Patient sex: F
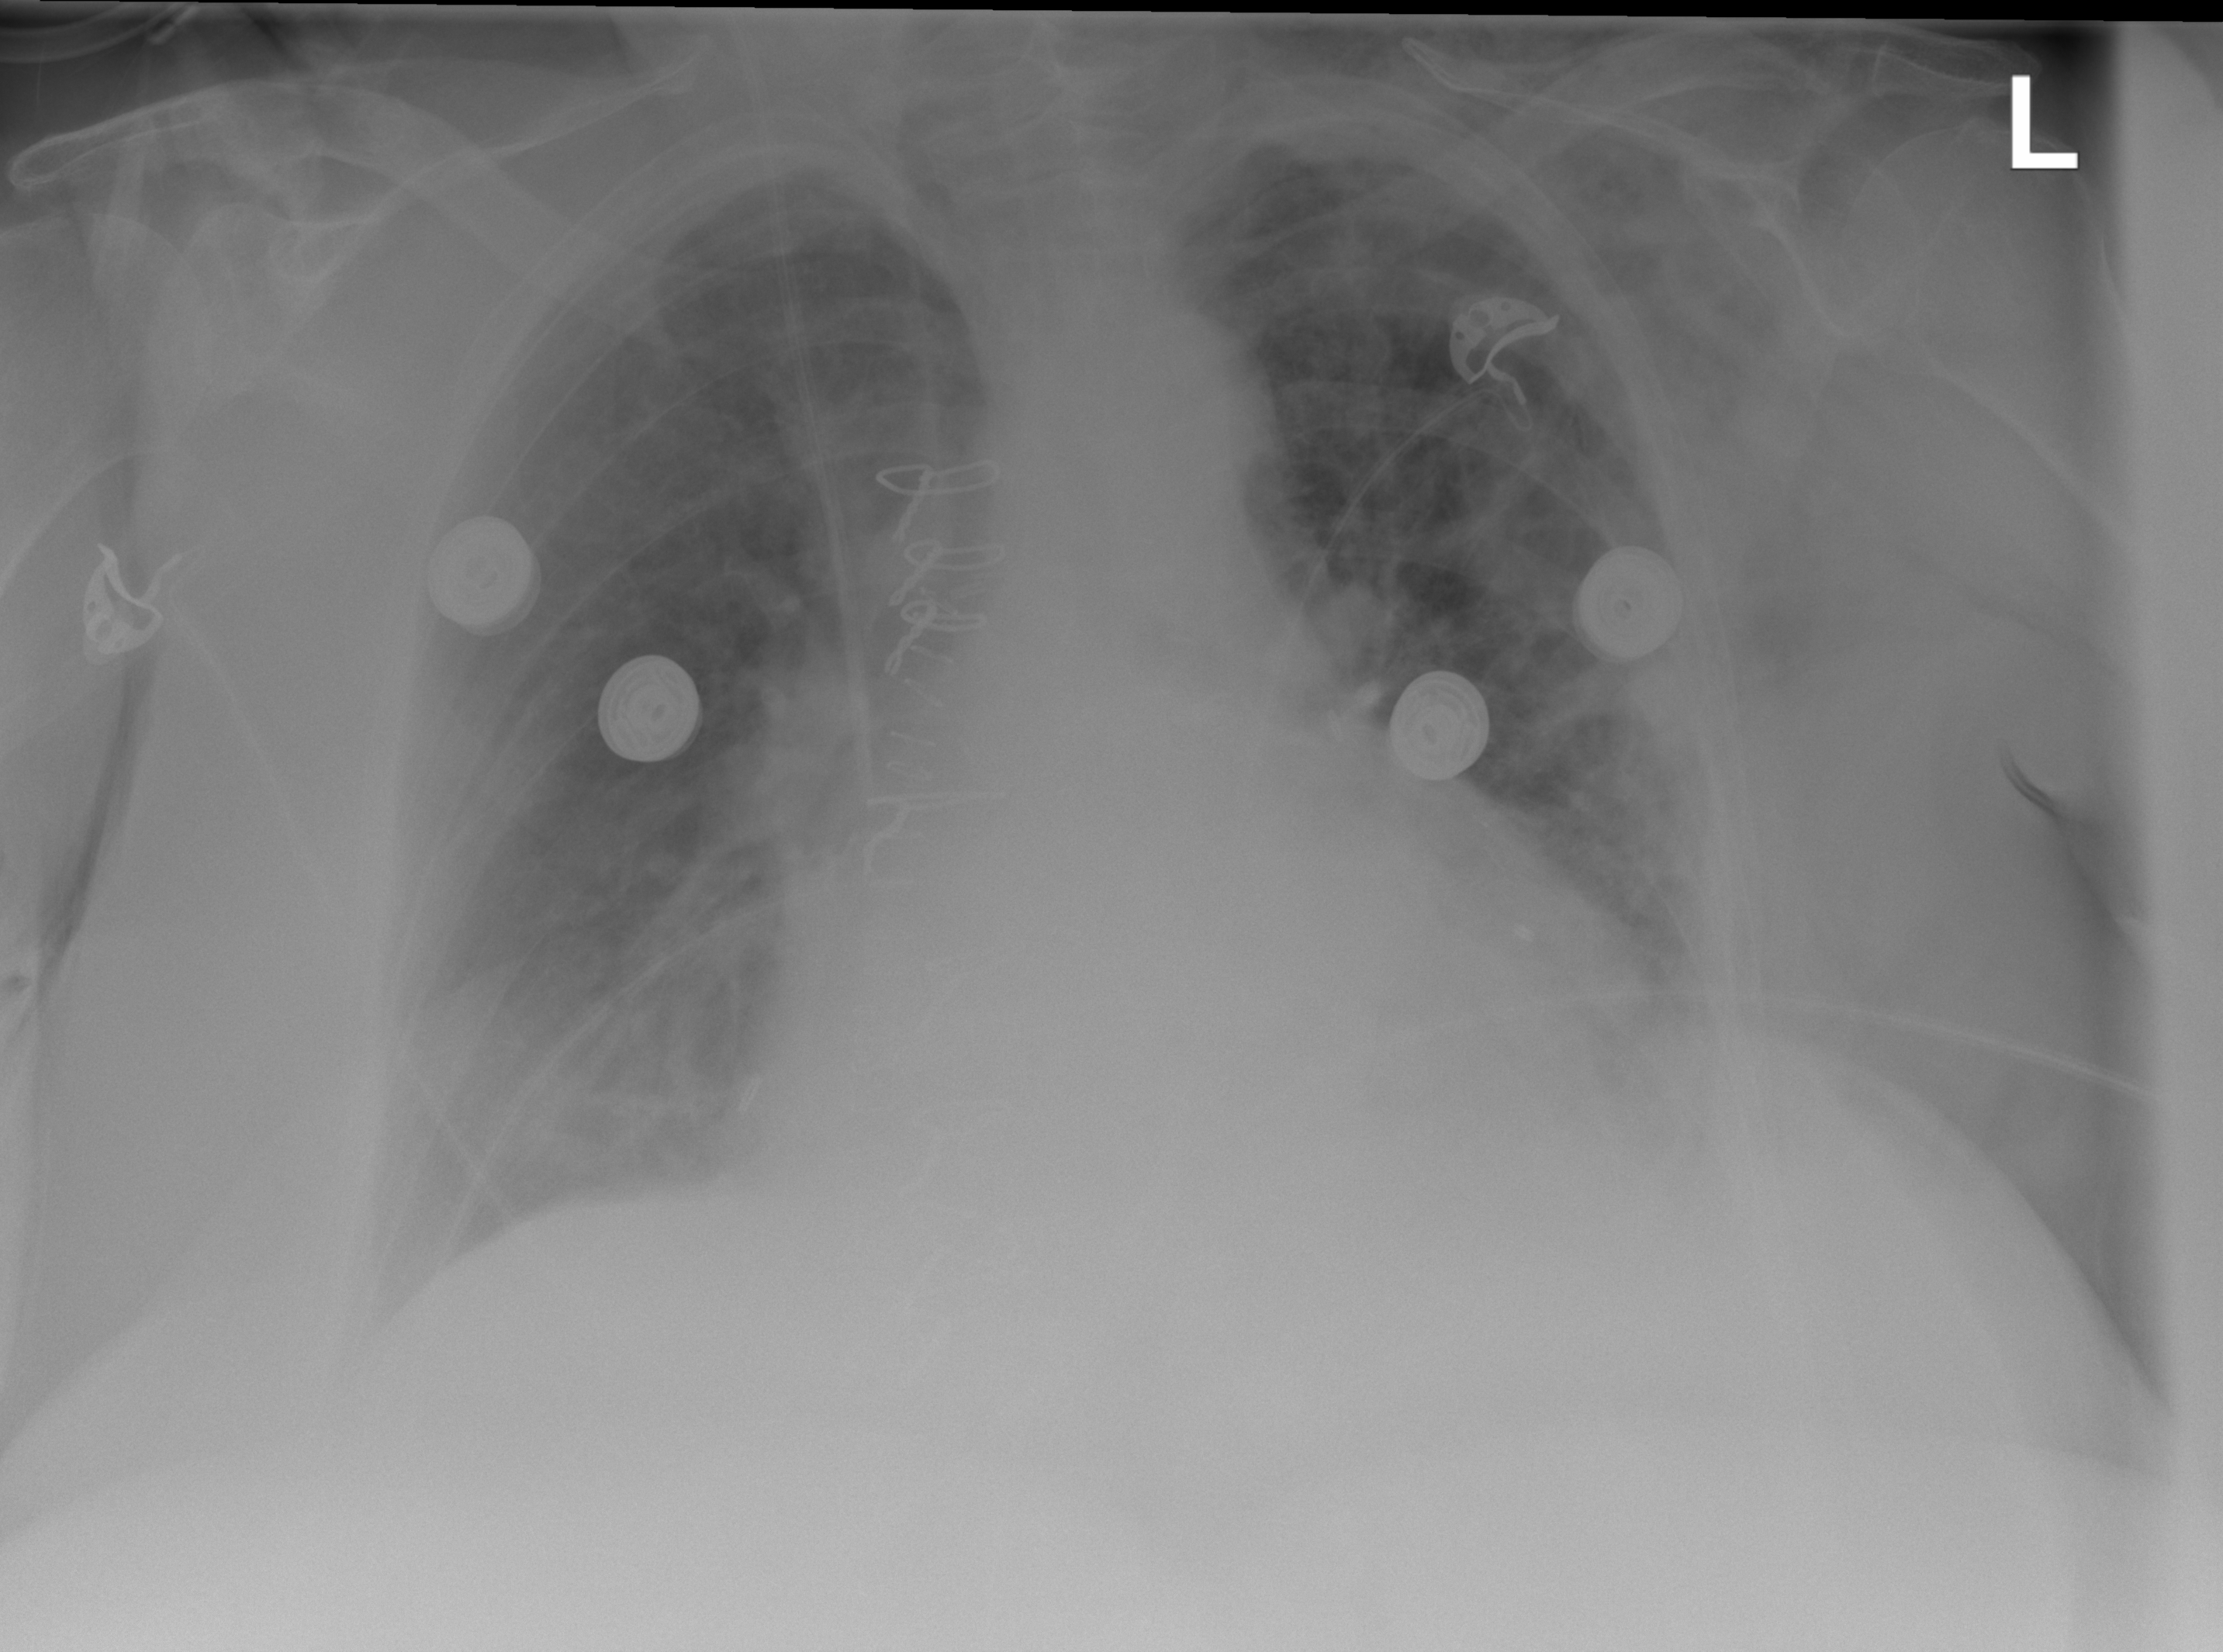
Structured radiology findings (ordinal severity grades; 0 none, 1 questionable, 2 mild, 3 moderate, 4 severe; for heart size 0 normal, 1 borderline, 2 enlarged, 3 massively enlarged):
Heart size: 2
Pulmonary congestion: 2
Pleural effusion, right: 0
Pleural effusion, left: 2
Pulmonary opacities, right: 0
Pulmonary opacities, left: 2
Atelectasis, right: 0
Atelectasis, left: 2